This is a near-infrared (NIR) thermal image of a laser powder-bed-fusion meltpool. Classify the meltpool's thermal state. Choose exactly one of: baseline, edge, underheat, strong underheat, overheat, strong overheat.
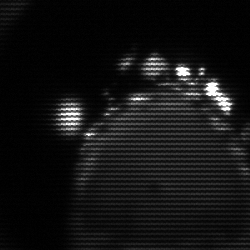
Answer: edge